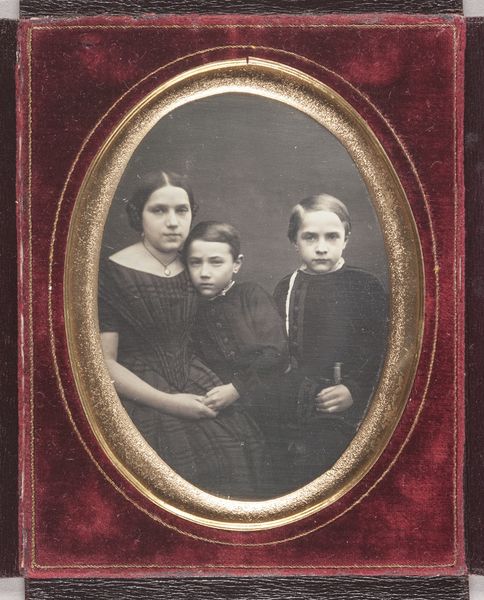
Titel: Junge Frau mit zwei Kindern
Standort: Hamburg
Institution: Museum für Kunst und Gewerbe Hamburg
Schlagwörter: frau, gesten, gruppenportrait, figur, junge, foto, fotografie, photographie, photo, etui, lichtbild, daguerreotypie, bildwerke, angewandte und bildende kunst, hessische systematik, mädchen, armhaltungen, porträtfotografie, porträtphotographie, gruppenporträt